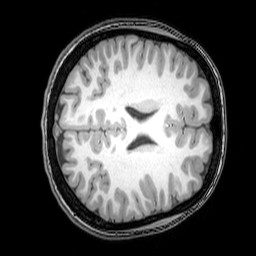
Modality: T1w
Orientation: axial
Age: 21
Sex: female
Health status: healthy
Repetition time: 0.081 s
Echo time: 0.037 s